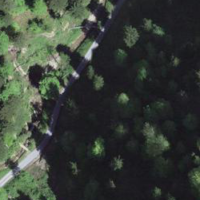
EUNIS habitat code: 43
Species observed at this site:
Saxifraga mutata